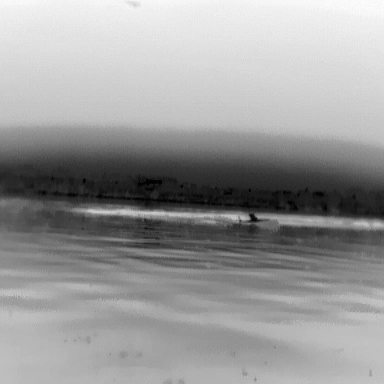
There is a canoe in the infrared image.